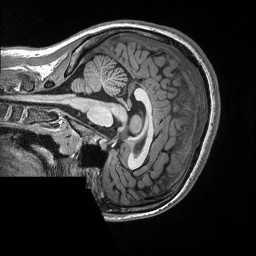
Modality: T1w
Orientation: sagittal
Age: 13
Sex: male